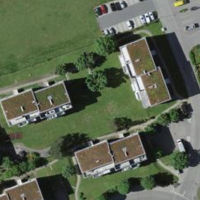
EUNIS habitat code: 55
Species observed at this site:
Tettigonia viridissima
Gryllus campestris